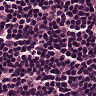
Metastatic tissue present: no